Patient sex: M
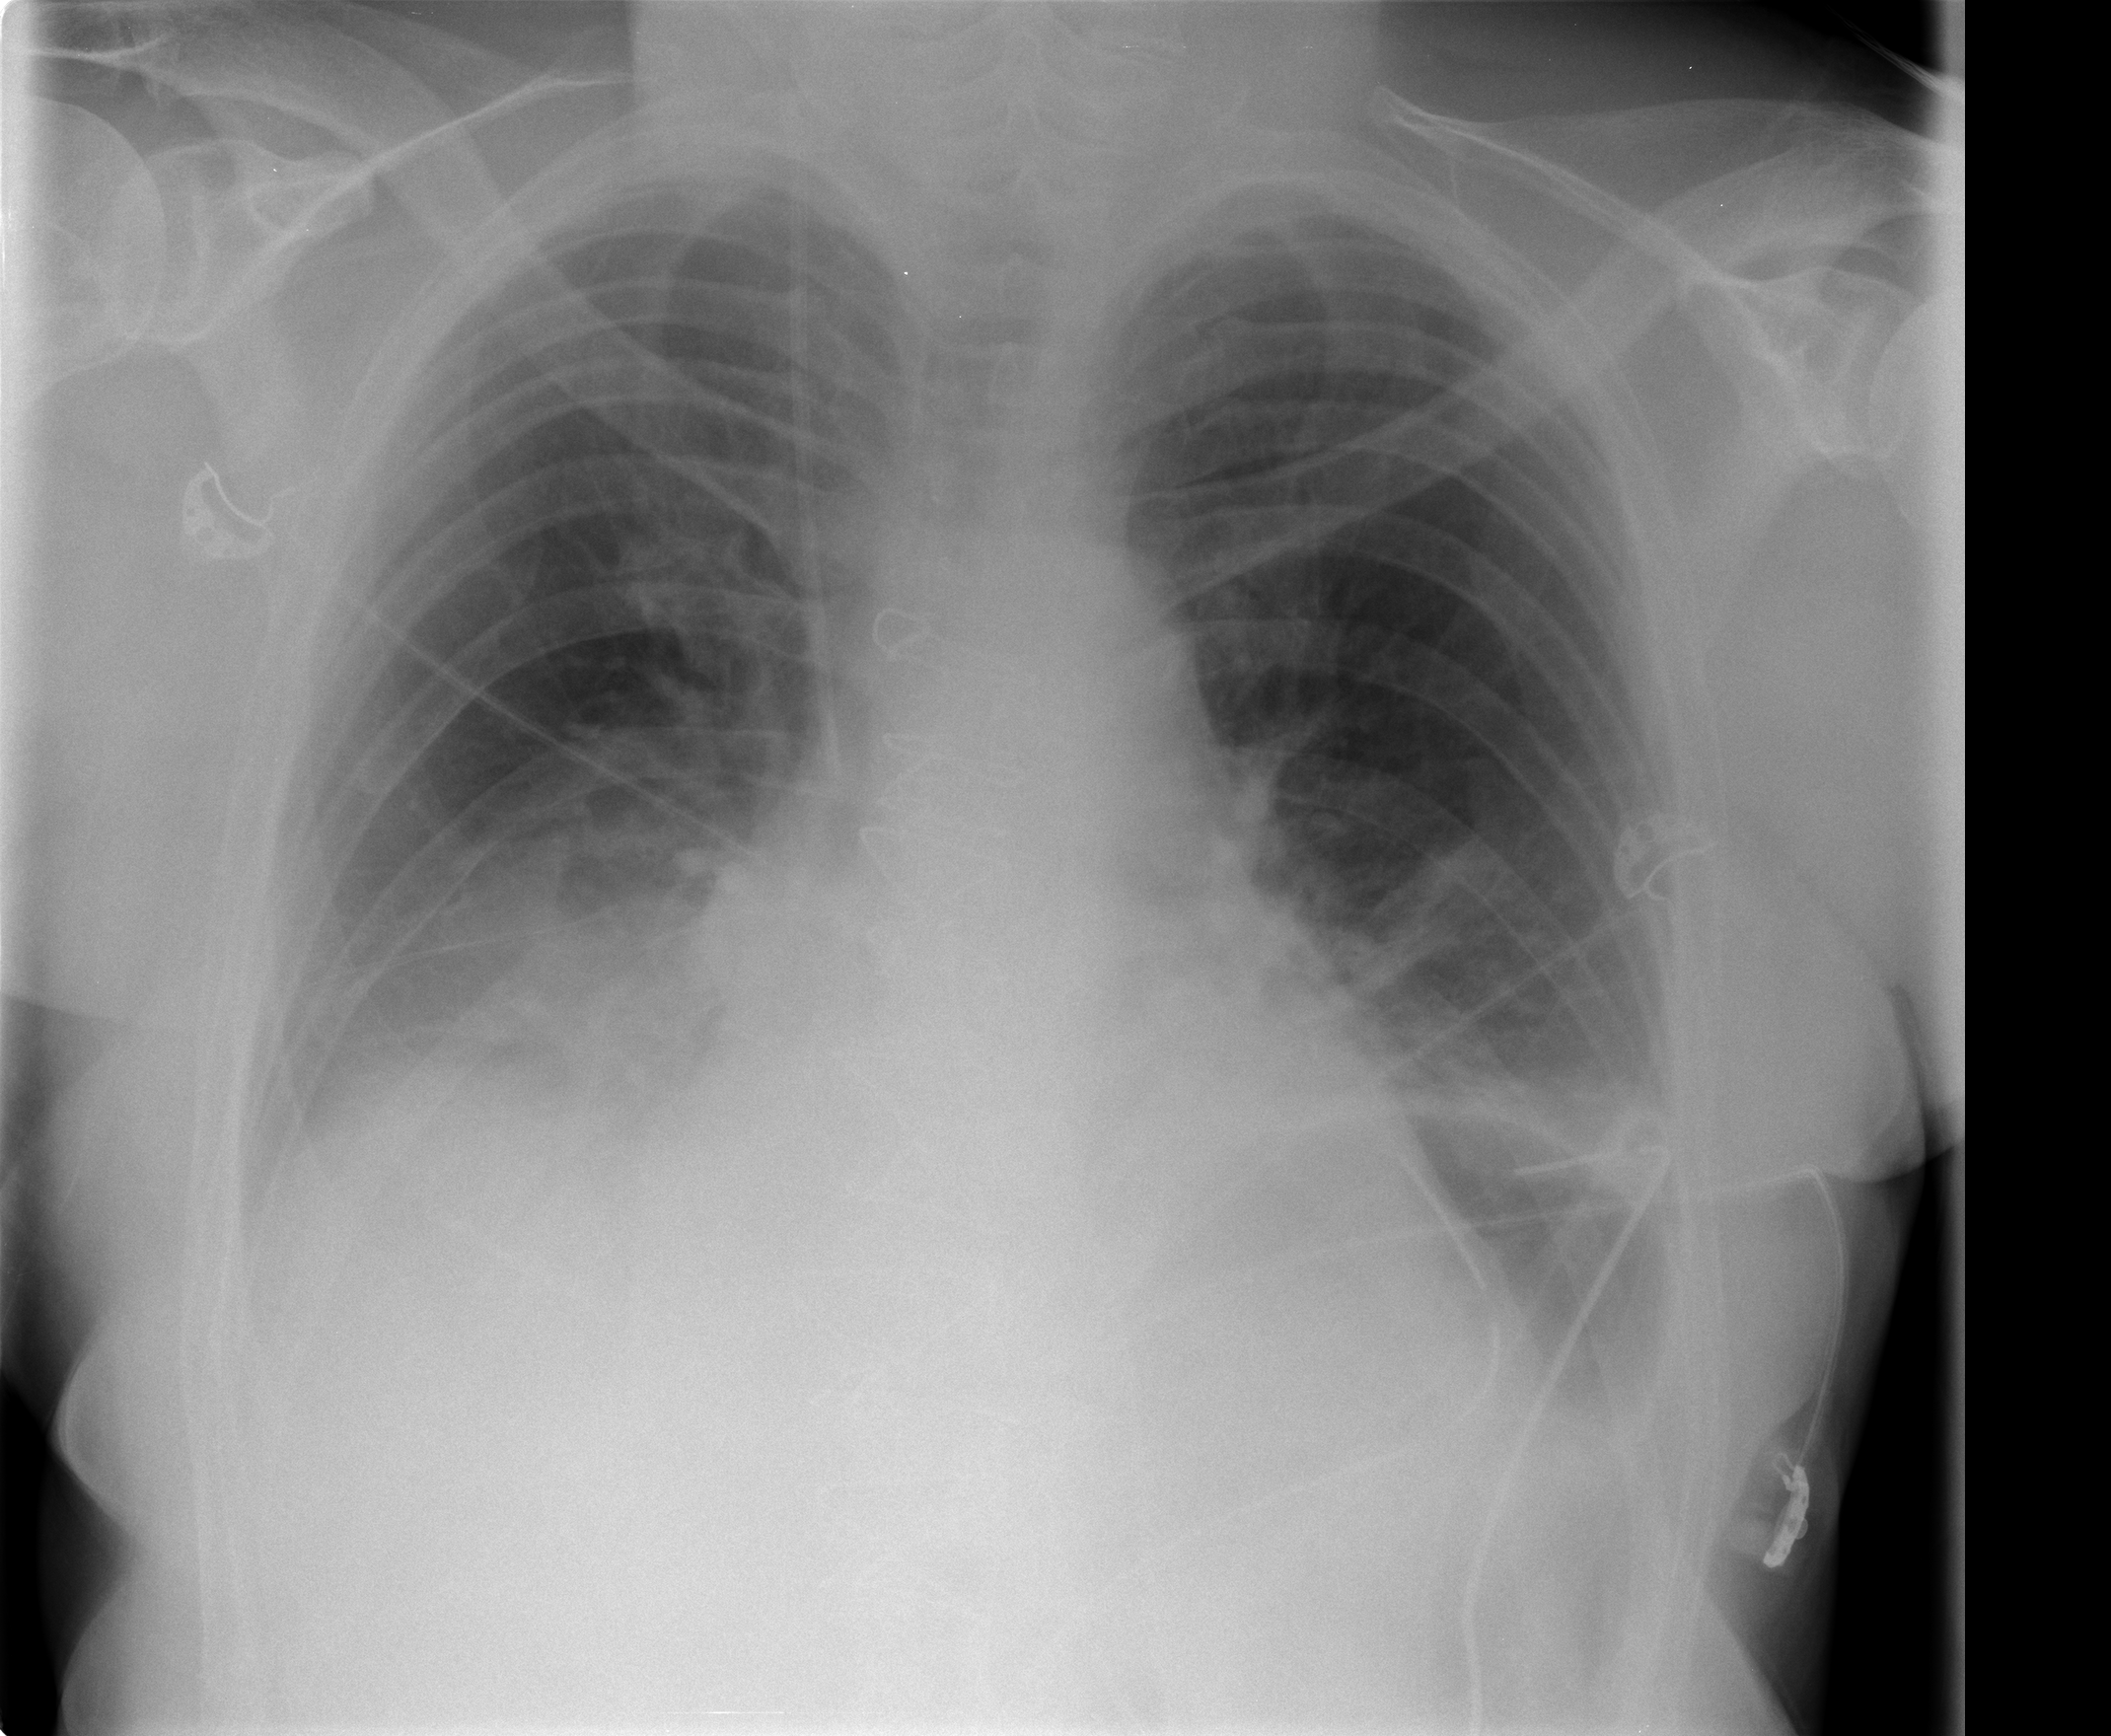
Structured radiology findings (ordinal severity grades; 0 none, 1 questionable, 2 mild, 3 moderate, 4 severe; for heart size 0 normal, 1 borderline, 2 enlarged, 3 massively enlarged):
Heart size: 0
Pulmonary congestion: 0
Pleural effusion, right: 0
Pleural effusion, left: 0
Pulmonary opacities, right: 0
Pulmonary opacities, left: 0
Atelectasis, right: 0
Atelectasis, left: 0